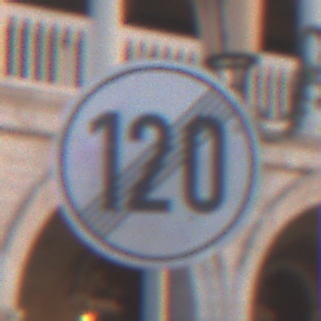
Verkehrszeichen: EndeGeschwindigkeit120
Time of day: SunriseSunset
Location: Outdoor (Urban)
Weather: Clear
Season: NotSpecified
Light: Natural